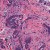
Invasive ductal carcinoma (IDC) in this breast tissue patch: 1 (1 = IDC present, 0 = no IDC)